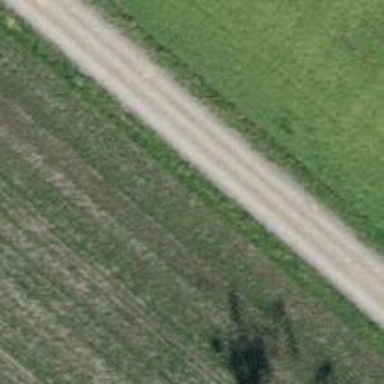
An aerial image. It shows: Track with compacted grade 2 surface.